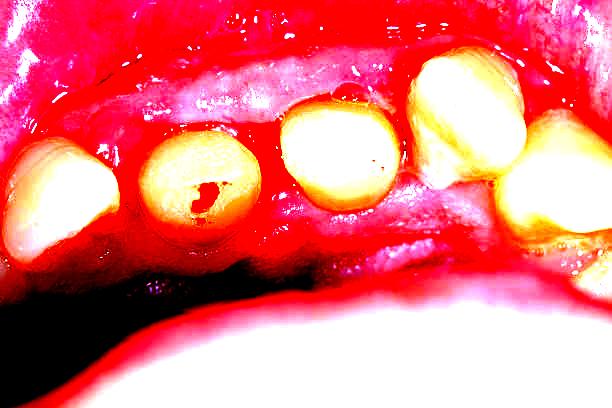
Condition: Gingivitis